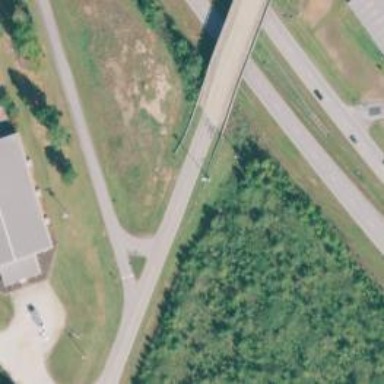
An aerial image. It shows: Primary link road with asphalt surface.